Field crop: maize
Growth stage: 2
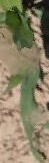
Species: maize